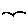
Label: bird